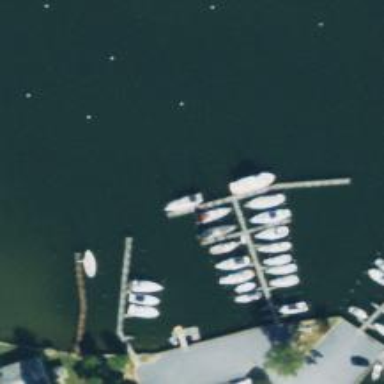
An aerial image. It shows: Man-made pier.